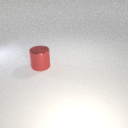
large red metal cylinder